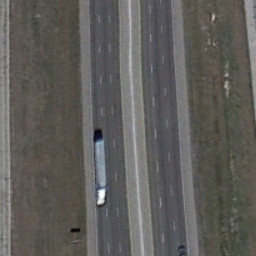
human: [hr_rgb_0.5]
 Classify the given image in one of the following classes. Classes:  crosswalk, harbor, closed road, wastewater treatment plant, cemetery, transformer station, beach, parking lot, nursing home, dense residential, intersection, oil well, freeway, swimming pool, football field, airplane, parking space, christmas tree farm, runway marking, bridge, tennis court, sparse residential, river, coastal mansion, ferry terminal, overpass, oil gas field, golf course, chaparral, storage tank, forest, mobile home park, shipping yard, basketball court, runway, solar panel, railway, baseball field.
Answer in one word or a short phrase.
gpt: freeway